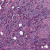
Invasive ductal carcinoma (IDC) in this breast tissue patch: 1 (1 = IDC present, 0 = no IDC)